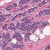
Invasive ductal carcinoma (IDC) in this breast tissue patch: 1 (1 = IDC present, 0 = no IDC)